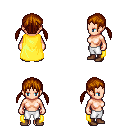
a pixel art fantasy rpg character, female body template, human, light skin, yellow cape, white pants, brunette twin-tailed hairstyle, brown shoes, four views (front, back, left, right), 2x2 character sprite sheet, small pixel art, hard edges, no anti-aliasing